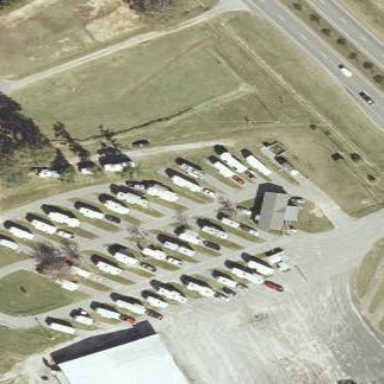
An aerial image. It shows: Caravan site with tents available for accommodation.